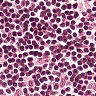
Metastatic tissue present: no